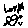
Label: triangle